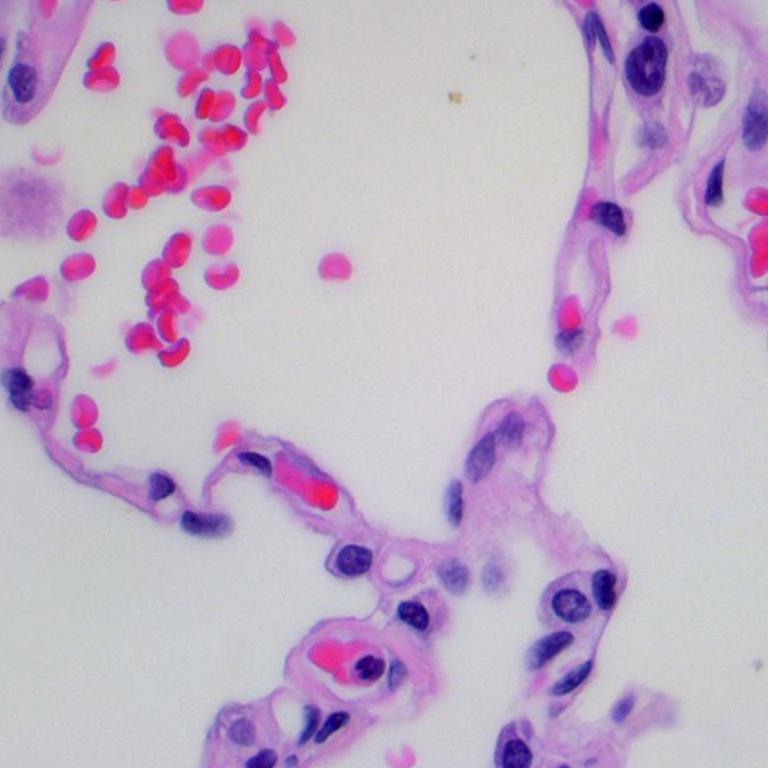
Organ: lung
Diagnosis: benign